Field crop: maize
Growth stage: 2
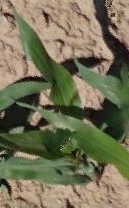
Species: maize